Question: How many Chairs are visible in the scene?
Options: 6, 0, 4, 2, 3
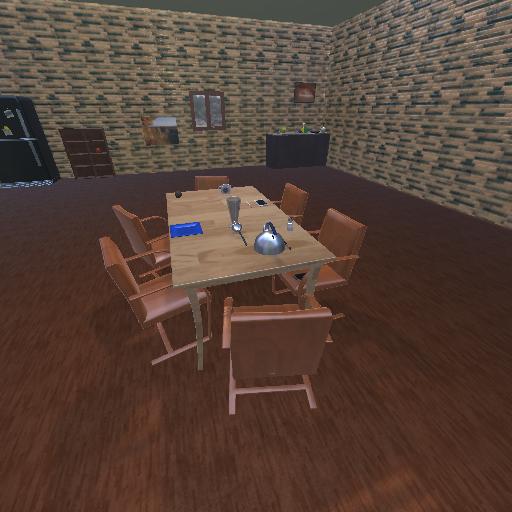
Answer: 6